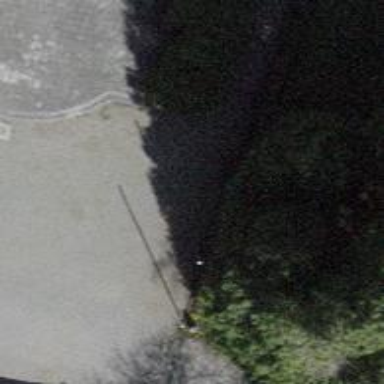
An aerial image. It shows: Flagpole which is man-made.